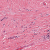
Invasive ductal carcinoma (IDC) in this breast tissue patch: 1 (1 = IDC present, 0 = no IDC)